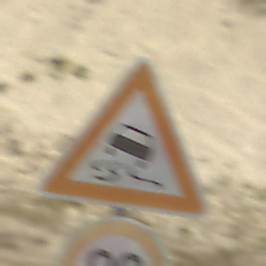
Verkehrszeichen: SchleuderOderRutschgefahr
Zusatzzeichen unten: Geschwindigkeit90
Umgebung: Outdoor, Beach
Tageszeit: Midday
Wetter: PartlyCloudy
Licht: Natural
Jahreszeit: NotSpecified
Kontrast: HighContrast